Current action and preconditions to check: path_clear

Your task: For each precondition in the list above, predict whether it will hold at this action.

Consider the current scene as observed from the mobile robot's camera, and analyze the predicted future states of all dynamic agents (e.g., people, animals, vehicles, or any moving entities) within the NEXT SECOND.

IMPORTANT: Only answer "very likely" if you are absolutely certain—based on strong, clear evidence—that a dynamic agent will violate the precondition in the predicted future state. Do NOT answer "very likely" for unlikely, ambiguous, or low-probability risks.

Ask yourself for each precondition: Is there a high probability, with clear and convincing evidence, that the predicted future states of any dynamic agent will interfere with the predicted future state of the currently executing action within the NEXT SECOND, causing that precondition to fail?

Assess the risk level based on these predictions. Use "likely" or "very likely" if motions create a clear risk of interference.

Use "neutral" or "improbable" if agents are nearby but their predicted paths are clearly diverging or non-conflicting.

Failure Risk Categories: "very improbable", "improbable", "neutral", "likely", "very likely"

Answer Format: Output ONLY the probability_of_failure value from these categories: "very improbable", "improbable", "neutral", "likely", "very likely"

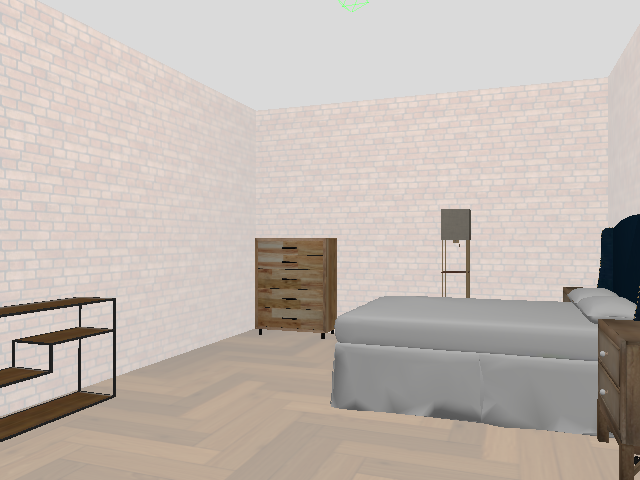

Answer: very improbable